Field crop: maize
Growth stage: 1
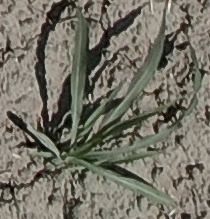
Species: sorghum